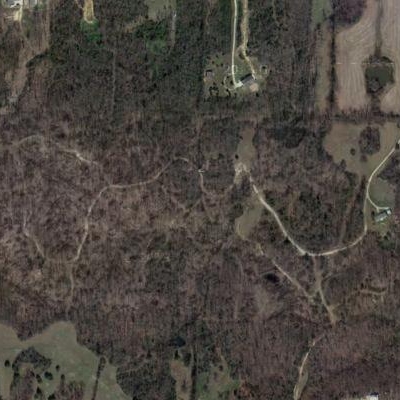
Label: eForest